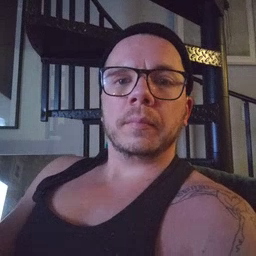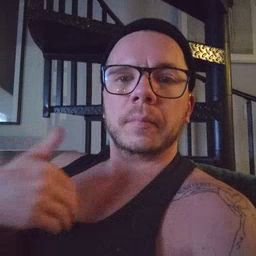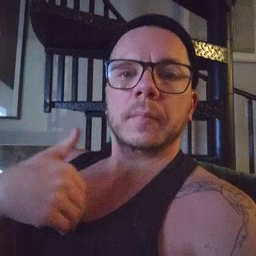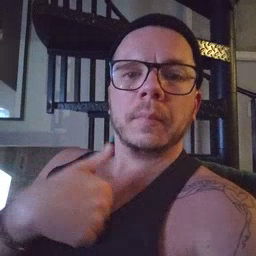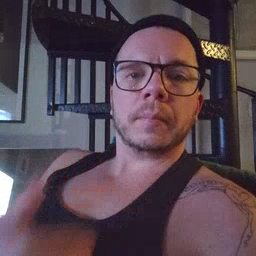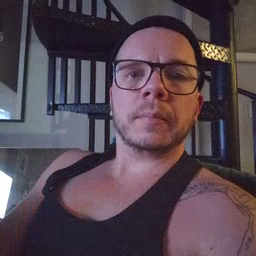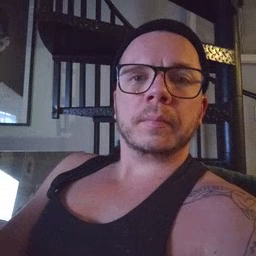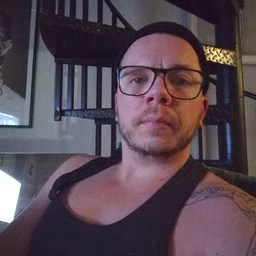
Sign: animal